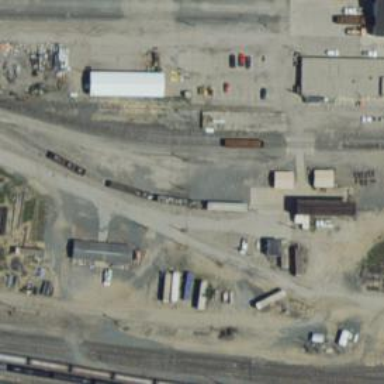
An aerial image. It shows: Railway yard.